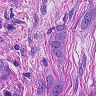
Metastatic tissue present: yes